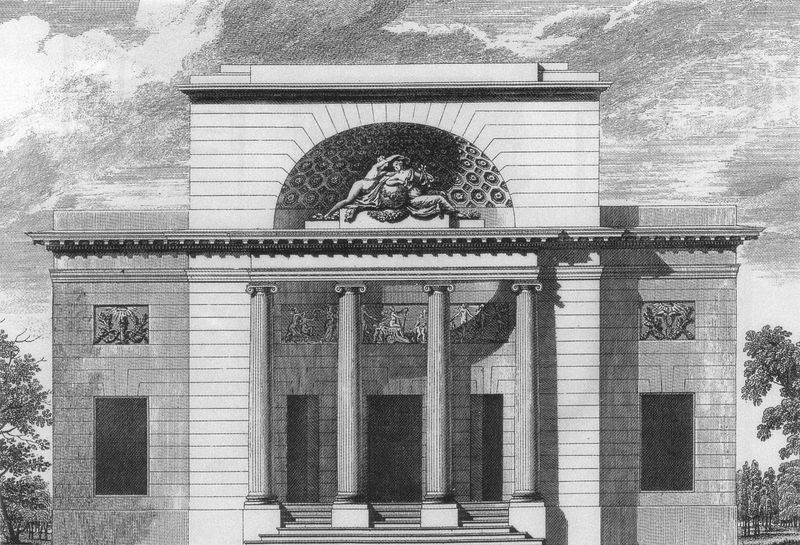
Titel: Ansicht aus Ledoux, L'Architecture (1804)
Künstler: Claude Nicholas Ledoux
Standort: Paris
Institution: Hôtel Guimard
Schlagwörter: baum, dunkel, himmel, laub, schatten, weiß, wolken, bäume, frauen, grün, landschaft, menschen, fenster, frau, grau, licht, pfeiler, schwarz, skizze, säule, säulen, tür, zeichnung, dach, gebäude, haus, park, schloss, weg, wolke, muster, ornament, architektur, sockel, stein, kalt, weite, figur, klassizismus, theater, front, kontrast, renaissance, kreis, engel, garten, kannelierung, ranken, skulptur, statue, relief, bogen, fassade, perspektive, türen, studie, grafik, graphik, linien, figuren, rundbogen, kuppel, treppe, treppen, symmetrie, streng, gerade, ornamente, aufgang, stufe, stufen, plastik, tor, halle, foto, fotografie, bögen, vier, symetrie, eingang, fugen, nische, kolonnade, antike, eckig, palast, linie, beton, denkmal, mauerwerk, symmetrisch, druck, druckgraphik, schwarz weiss, gebilde, schraffur, radierung, stich, revolution, bleistift, entwurf, mythologie, kapitelle, rom, kapitell, fries, portal, rustika, tore, villa, geometrisch, sims, kalotte, gesims, skulpturen, portale, risalit, statuen, voluten, sandstein, ionisch, portikus, antik, götter, mythologisch, apsis, griechenland, antikisierend, ionische säulen, kanneluren, plan, korinth, tempel, kassetten, kassettendecke, muschel, museum, dorisch, aufklärung, kupferstich, reliefs, globus, szenen, waben, quadrat, symetrisch, bau, mosaike, druch, konisch, römisch, gebälk, friese, klassizistisch, cella, bauwerk, aufriss, attika, rustiziert, kubus, treppenaufgang, kolonade, boullee, eingangshalle, revolutionsarchitektur, lunette, kannelur, jonisch, auriss, figurengruppe, statisch, ionika, depp, mischmasch, emtwurf, historiusmus, temptel, neoklassizistisch, grafikf, karlotte, kolosalordnung, ledoux, rationalismus, schwarz-wei?, tetrastylos, säuel, g´fies, skutur, aufriss fenster bogen figuren klassizismus